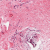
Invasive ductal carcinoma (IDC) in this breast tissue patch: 0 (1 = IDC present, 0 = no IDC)